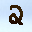
Label: 2